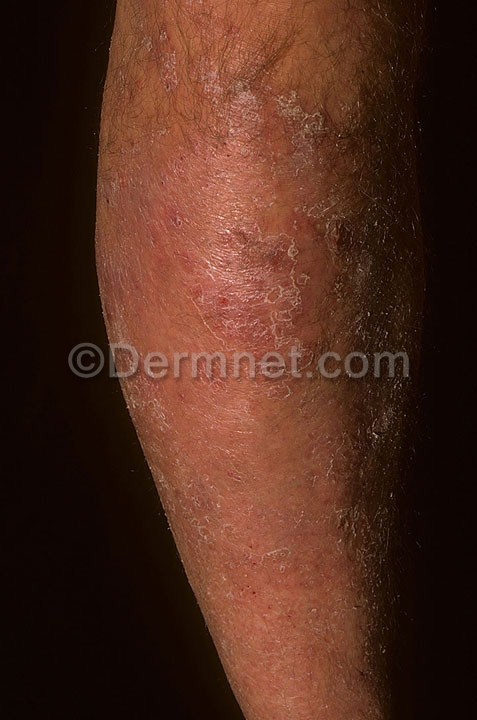
Disease: Eczema Photos